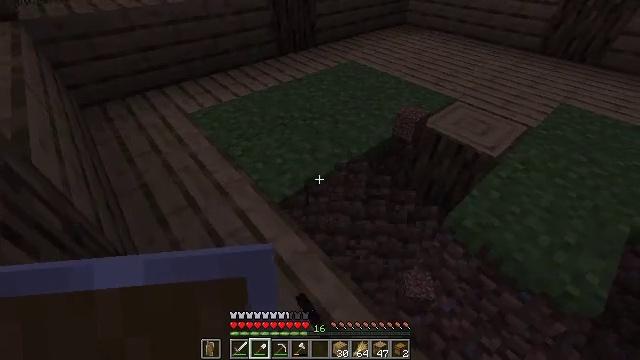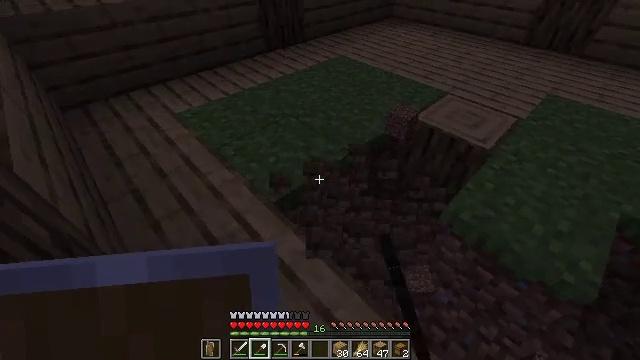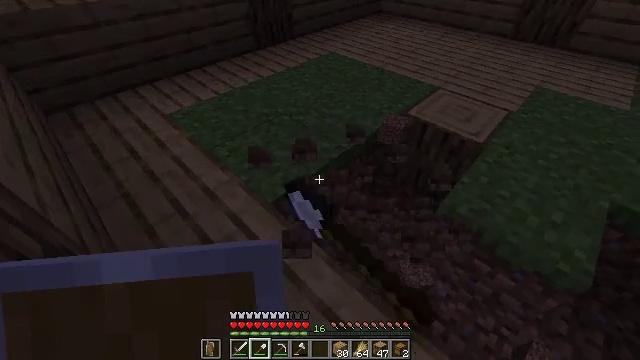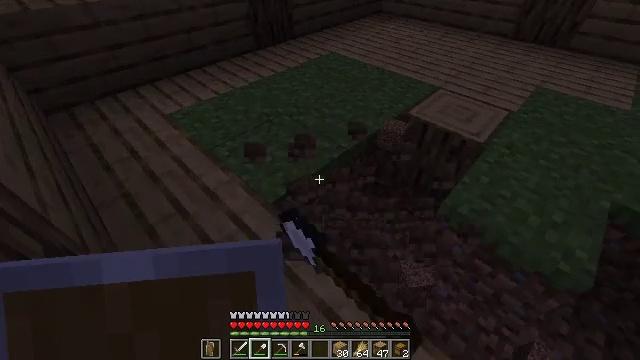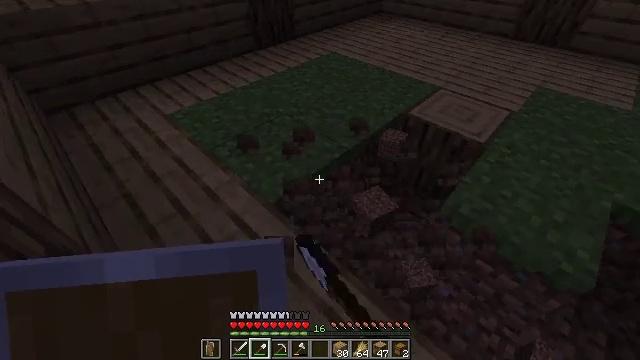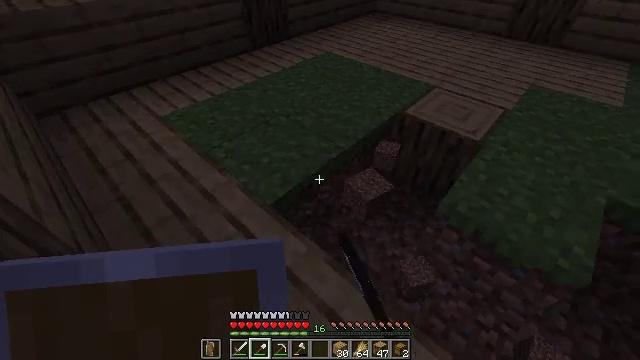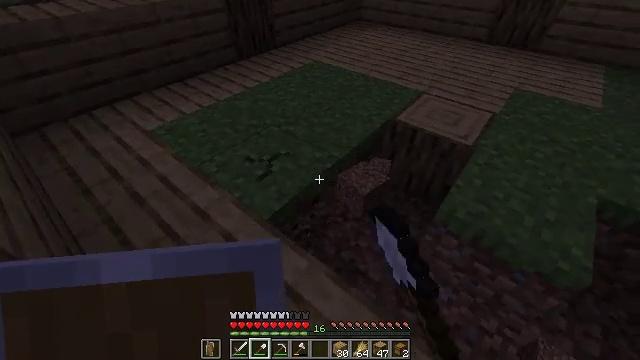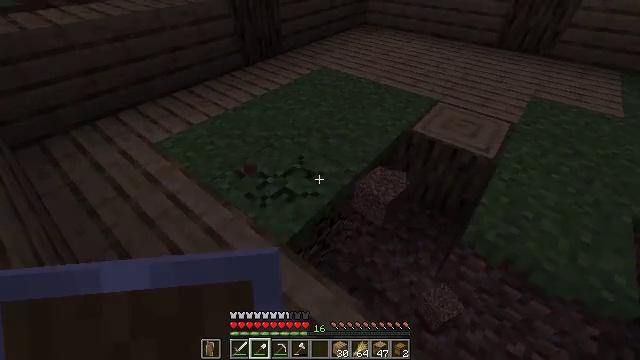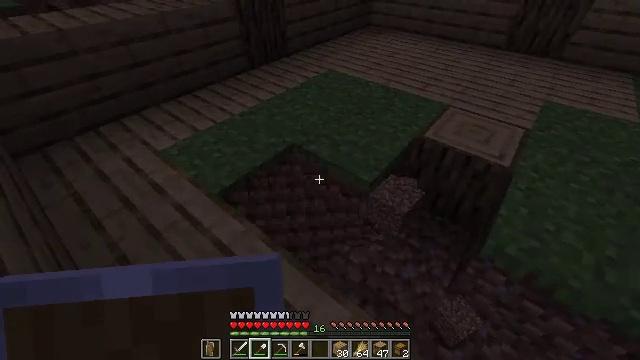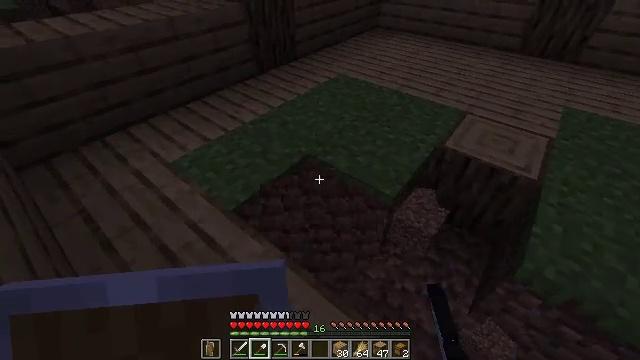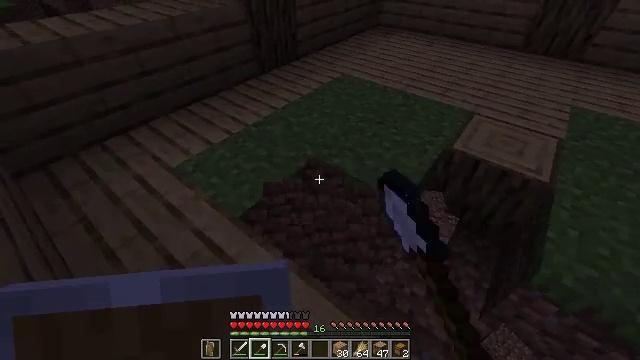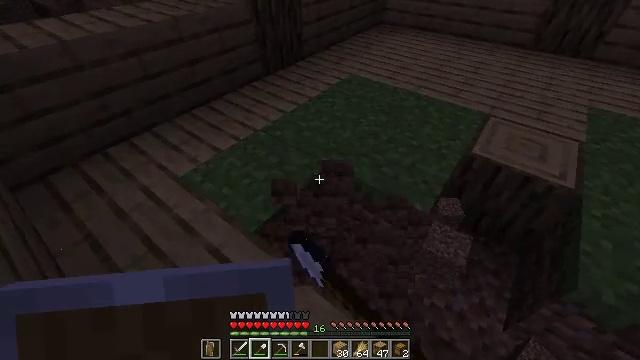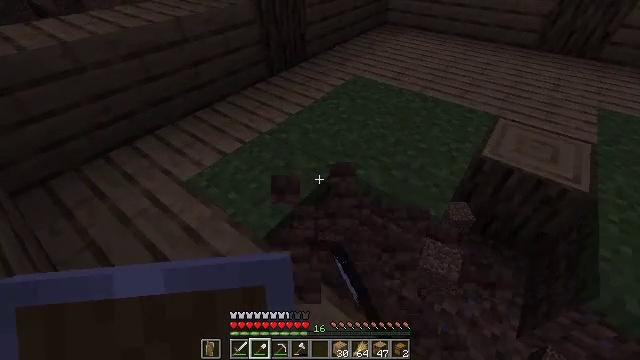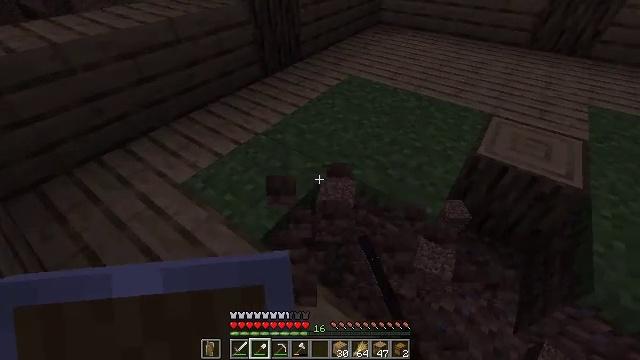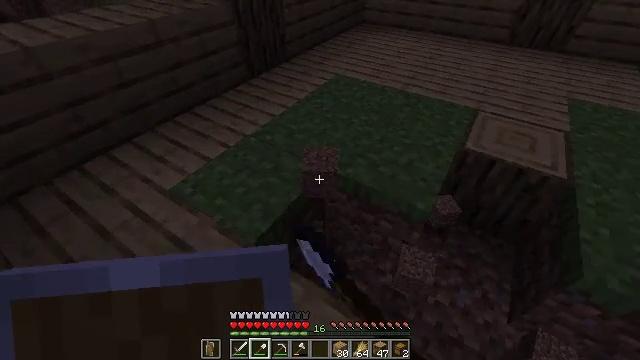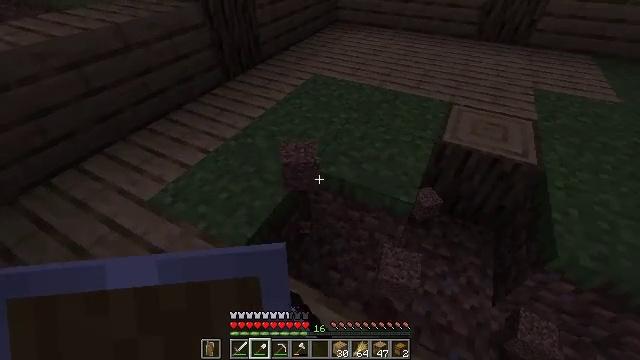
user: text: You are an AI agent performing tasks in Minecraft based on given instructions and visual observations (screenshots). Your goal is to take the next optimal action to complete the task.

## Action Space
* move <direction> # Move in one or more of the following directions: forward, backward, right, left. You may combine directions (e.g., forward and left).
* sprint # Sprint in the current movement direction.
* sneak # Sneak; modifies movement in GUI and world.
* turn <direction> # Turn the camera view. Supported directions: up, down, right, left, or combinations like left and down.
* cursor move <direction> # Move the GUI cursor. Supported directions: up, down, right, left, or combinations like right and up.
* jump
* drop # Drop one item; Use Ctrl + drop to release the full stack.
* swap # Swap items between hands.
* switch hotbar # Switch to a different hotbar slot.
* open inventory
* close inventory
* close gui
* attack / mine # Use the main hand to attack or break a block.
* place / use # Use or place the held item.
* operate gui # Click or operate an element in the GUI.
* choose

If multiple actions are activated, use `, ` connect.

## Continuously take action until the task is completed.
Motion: motion action
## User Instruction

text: Break the grass block.
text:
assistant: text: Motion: turn right, attack / mine
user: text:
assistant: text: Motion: turn right, attack / mine
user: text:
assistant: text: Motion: attack / mine
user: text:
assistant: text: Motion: attack / mine
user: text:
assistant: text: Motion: move left, turn right, attack / mine
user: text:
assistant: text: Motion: move forward and move left, turn right and up, attack / mine
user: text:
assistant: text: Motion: move forward and move left, attack / mine
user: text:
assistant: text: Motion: move forward and move left, attack / mine
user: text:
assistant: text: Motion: move forward and move left, attack / mine
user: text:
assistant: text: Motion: move forward and move left, attack / mine
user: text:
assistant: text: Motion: attack / mine
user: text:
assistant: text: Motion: attack / mine
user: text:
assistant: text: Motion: turn right, attack / mine
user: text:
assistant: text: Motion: turn right, attack / mine
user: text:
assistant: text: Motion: turn right, attack / mine
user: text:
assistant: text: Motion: turn right, attack / mine
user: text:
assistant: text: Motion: turn right, attack / mine
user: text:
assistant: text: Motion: turn right, attack / mine
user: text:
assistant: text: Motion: attack / mine
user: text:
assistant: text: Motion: attack / mine
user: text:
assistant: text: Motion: attack / mine
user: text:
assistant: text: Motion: attack / mine
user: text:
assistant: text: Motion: turn right and up, attack / mine
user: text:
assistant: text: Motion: move forward, turn right and up, attack / mine
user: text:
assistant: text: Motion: move forward, attack / mine
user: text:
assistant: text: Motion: move forward, attack / mine
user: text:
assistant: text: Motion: attack / mine
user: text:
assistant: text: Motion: attack / mine
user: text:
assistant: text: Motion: attack / mine
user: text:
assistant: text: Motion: attack / mine